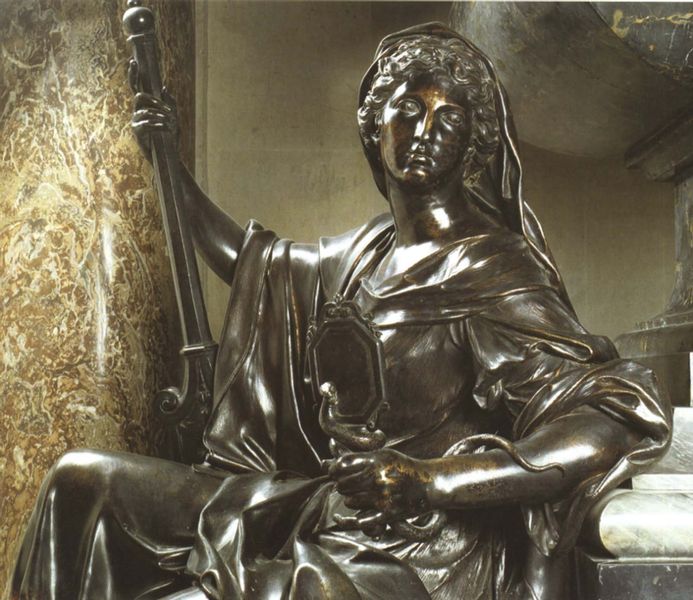
Titel: Grabmal des Kardinals Mazarin
Künstler: Antoine Coysevox
Institution: Paris, Institut de France
Schlagwörter: hand, kopf, mann, sitzen, busen, frau, kleid, marmor, mund, nase, profil, stirn, stuhl, blick, tuch, arm, augen, falten, halten, mensch, sockel, hals, hände, spiegel, kirche, figur, gewand, gold, haare, kinn, lippen, locken, tugend, skulptur, statue, stab, weib, kopftuch, detail, glanz, metall, bildhauerei, bronze, faltenwurf, plastik, knie, foto, griff, schlange, allegorie, personifikation, satan, drache, zepter, anmut, grabmal, mamor, bronzestatue, wurm, bauplastik, weisheit, gewürm, regentin, cleopatra, sietzend, mettal, konigen, mettalk